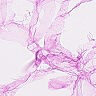
Metastatic tissue present: no